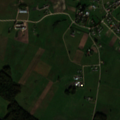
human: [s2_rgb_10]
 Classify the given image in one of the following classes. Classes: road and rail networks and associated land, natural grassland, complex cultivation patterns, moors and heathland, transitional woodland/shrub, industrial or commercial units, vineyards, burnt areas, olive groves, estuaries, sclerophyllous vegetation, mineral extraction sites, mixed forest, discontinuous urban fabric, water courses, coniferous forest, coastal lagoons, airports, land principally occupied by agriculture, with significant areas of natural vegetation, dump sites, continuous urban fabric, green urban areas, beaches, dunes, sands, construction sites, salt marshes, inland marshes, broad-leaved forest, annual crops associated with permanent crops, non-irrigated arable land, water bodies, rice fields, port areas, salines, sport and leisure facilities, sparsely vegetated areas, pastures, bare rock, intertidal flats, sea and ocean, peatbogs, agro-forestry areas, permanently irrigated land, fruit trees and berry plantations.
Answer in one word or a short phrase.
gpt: discontinuous urban fabric, non-irrigated arable land, pastures, complex cultivation patterns, land principally occupied by agriculture, with significant areas of natural vegetation